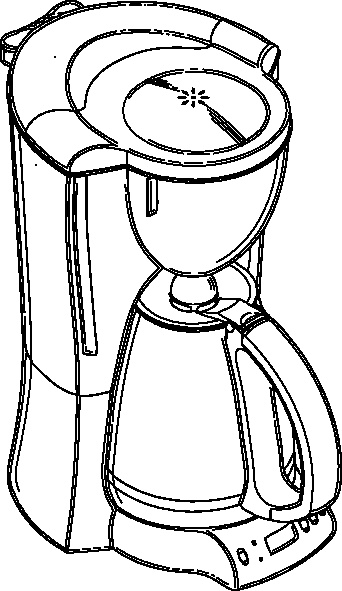
Label: coffeepot